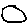
Label: circle